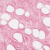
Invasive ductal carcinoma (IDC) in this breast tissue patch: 0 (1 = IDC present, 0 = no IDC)